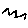
Label: zigzag